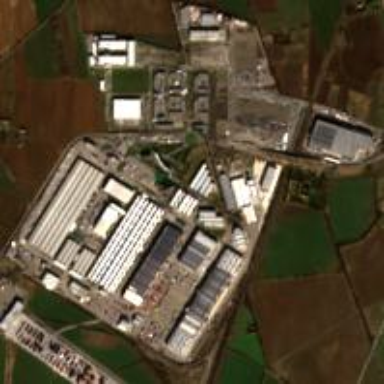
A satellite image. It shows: Industrial area dedicated to intermodal freight terminal.